Question: I am stuck up with the Google line chart below is image which explain which color I need to changes
I am using the following code.
'''
<script type="text/javascript">
google.setOnLoadCallback(drawDiscreteChart);
function drawDiscreteChart() {
// Create and populate the data table.
var data = new google.visualization.DataTable();
data.addColumn('string', 'Date');
data.addColumn('number', 'R$');
data.addRows([
['Apr/13', <PHONE>],
['May/13', <PHONE>.8],
['Jun/13', <PHONE>.47],
['Jul/13', <PHONE>.59]
]);
var options = {
title: '',
legend: {position: 'none'},
backgroundColor: '#1C1C1C',
vAxis: {title: '', minValue: 0, maxValue: 25, gridlines: {color: '212121'},textStyle:{color: 'fff',fontSize:10}},
hAxis:{textStyle:{color: 'fff',fontSize:10},slantedTextAngle:90},
bubble: {textStyle: {fontSize: 13}},
series: {0:{color:'ffffff',lineWidth:1}},
sizeAxis: {minValue: 11, maxSize: 11, maxValue: 11, minSize: 11},
};
// Create and draw the visualization.
var chart = new google.visualization.AreaChart(document.getElementById('discrete_chart'));
chart.draw(data, options);
}
</script>
'''
Can anybody help me on this..
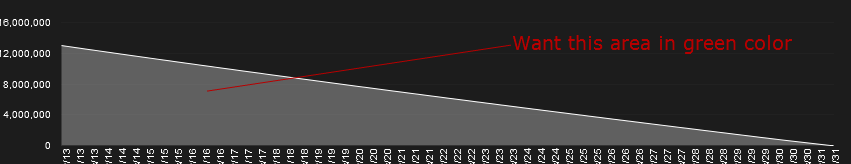
Answer: After 2 days of R & D I got the solution for that
'''
<script type="text/javascript">
google.setOnLoadCallback(drawDiscreteChart);
function drawDiscreteChart() {
// Create and populate the data table.
var data = new google.visualization.DataTable();
data.addColumn('string', 'Date');
data.addColumn('number', 'R$');
data.addRows([
['Apr/13', <PHONE>],
['May/13', <PHONE>.8],
['Jun/13', <PHONE>.47],
['Jul/13', <PHONE>.59]
]);
var options = {
title: '',
legend: {position: 'none'},
backgroundColor: '#1C1C1C',
vAxis: {title: '', minValue: 0, maxValue: 25, gridlines: {color: '212121'},textStyle:{color: 'fff',fontSize:10}},
hAxis:{textStyle:{color: 'fff',fontSize:10},slantedTextAngle:90},
bubble: {textStyle: {fontSize: 13}},
series: {0:{color:'green',lineWidth:1}},
sizeAxis: {minValue: 11, maxSize: 11, maxValue: 11, minSize: 11},
};
// Create and draw the visualization.
var chart = new google.visualization.AreaChart(document.getElementById('discrete_chart'));
chart.draw(data, options);
}
</script>
'''
In code series: {0:{color:'green',lineWidth:1}}, you need to specify your color...